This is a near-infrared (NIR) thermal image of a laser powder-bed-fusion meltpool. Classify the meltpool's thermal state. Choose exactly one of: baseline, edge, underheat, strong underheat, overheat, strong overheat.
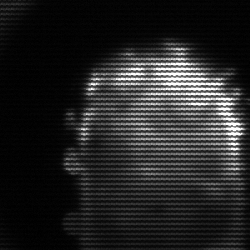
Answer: baseline